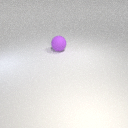
large purple rubber sphere